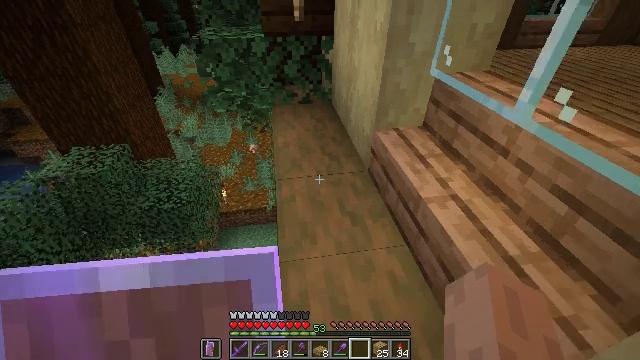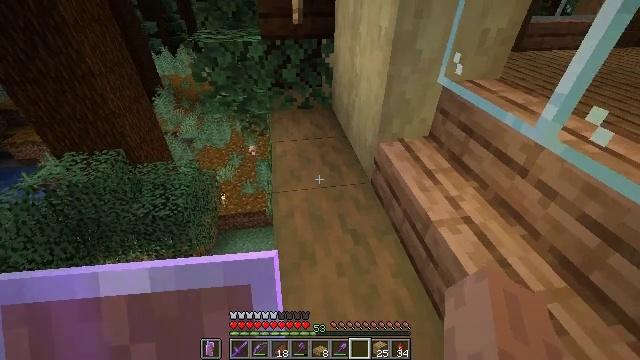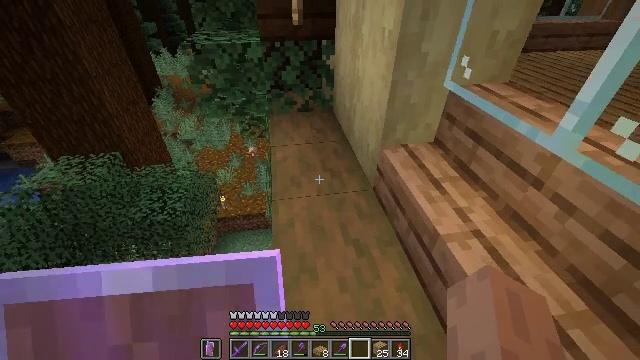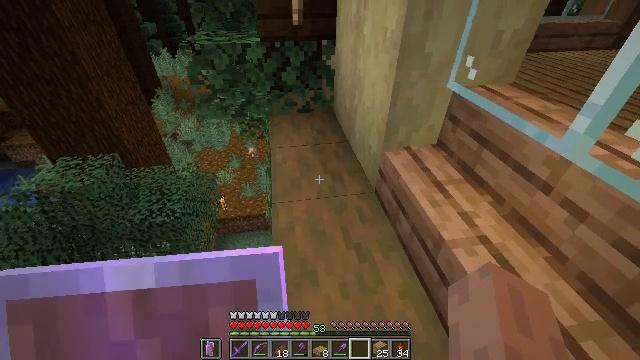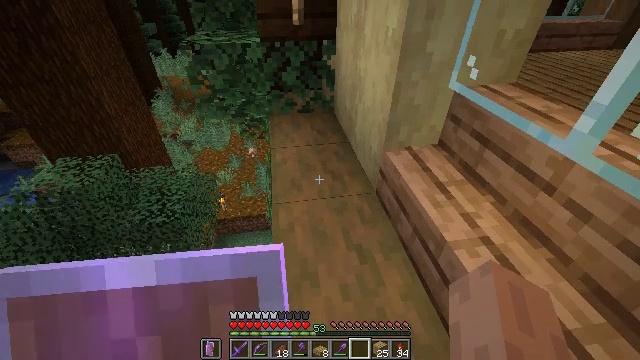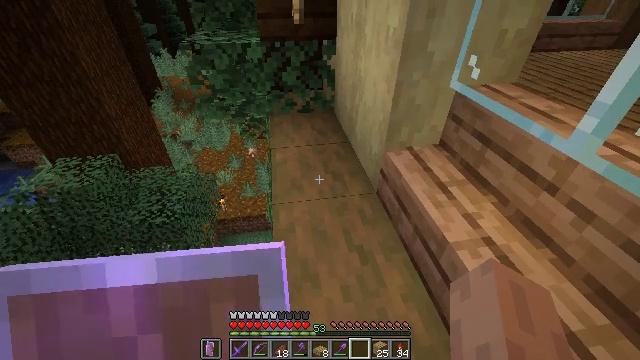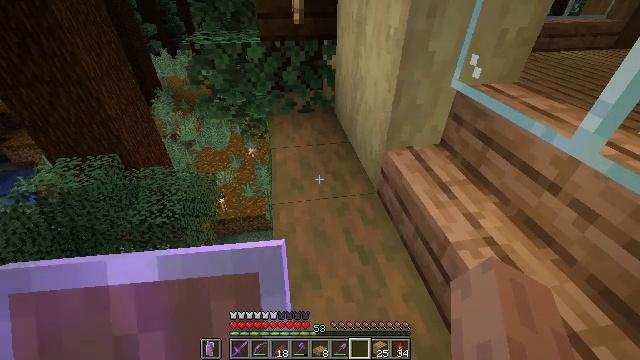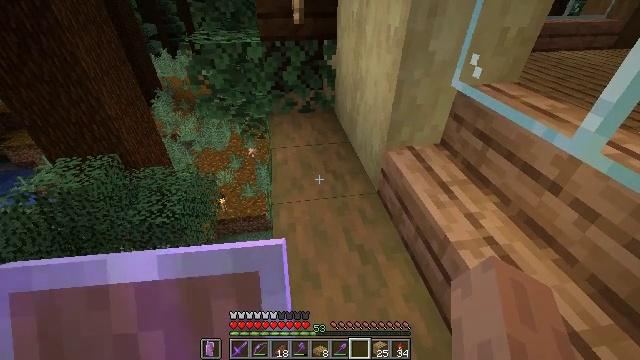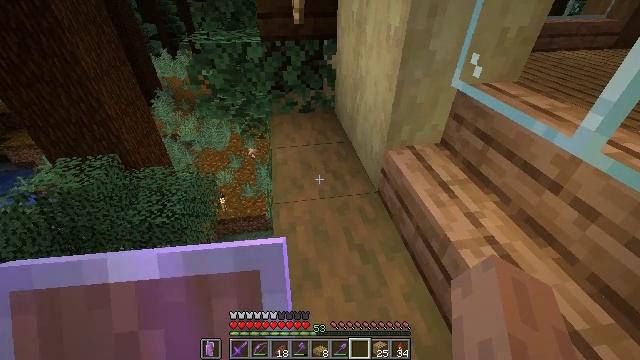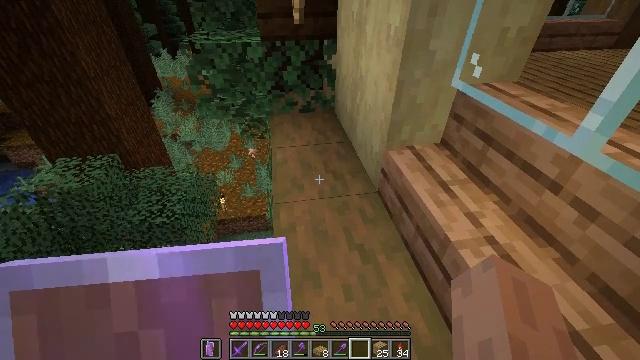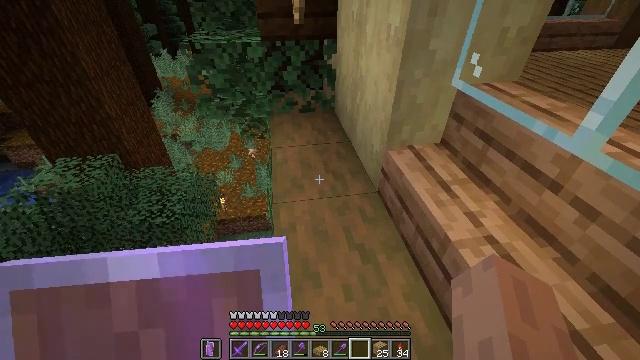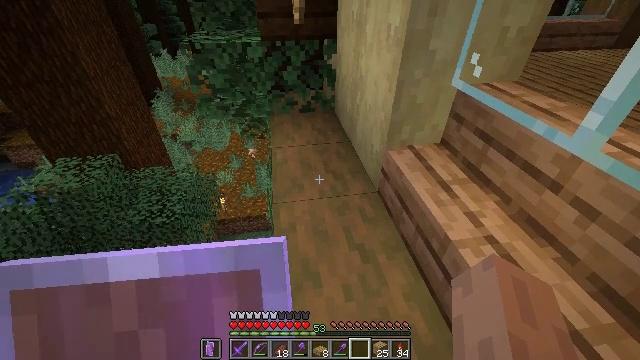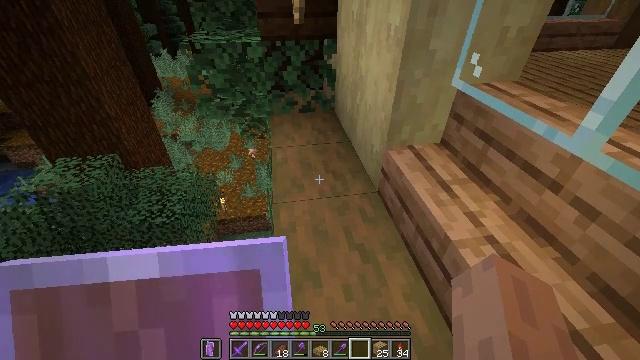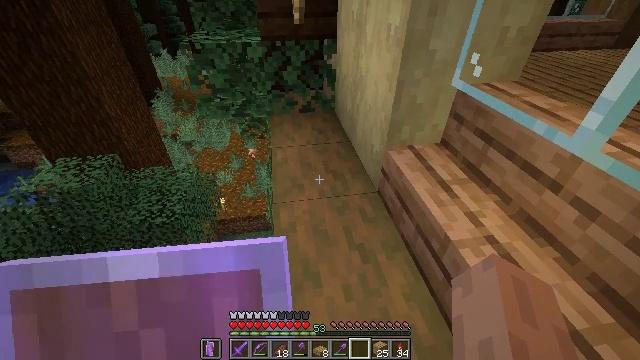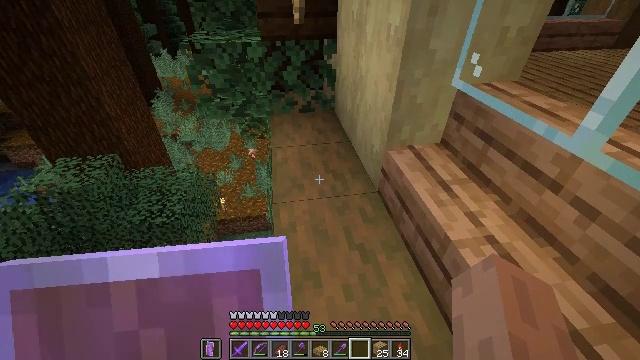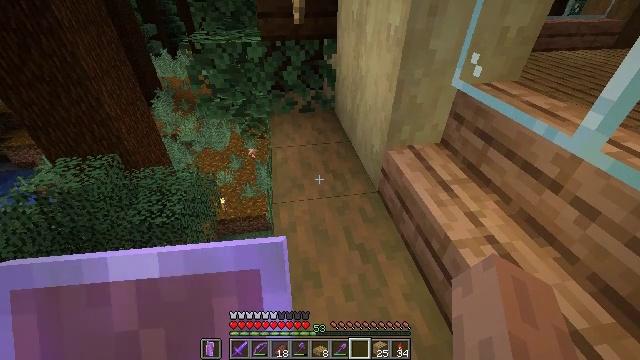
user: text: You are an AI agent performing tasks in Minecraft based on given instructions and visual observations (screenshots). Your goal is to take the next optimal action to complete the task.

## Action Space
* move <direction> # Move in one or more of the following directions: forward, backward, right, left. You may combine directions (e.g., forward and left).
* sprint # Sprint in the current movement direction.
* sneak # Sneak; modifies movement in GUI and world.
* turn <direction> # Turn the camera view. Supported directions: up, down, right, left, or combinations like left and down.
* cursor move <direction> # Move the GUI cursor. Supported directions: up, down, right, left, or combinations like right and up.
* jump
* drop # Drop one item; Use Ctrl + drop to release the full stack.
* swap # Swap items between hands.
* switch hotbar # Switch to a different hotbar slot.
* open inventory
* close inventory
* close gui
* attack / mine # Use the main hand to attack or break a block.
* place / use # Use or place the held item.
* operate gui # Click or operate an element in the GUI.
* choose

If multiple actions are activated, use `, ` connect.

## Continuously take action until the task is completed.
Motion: motion action
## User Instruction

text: Collect the grass block using a shovel.
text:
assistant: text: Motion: no_op
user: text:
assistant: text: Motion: no_op
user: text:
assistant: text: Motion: no_op
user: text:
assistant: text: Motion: no_op
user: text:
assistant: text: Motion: no_op
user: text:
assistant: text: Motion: no_op
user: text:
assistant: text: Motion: no_op
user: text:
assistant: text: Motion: no_op
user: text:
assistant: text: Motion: no_op
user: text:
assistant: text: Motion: no_op
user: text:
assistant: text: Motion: no_op
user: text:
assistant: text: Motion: no_op
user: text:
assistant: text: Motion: no_op
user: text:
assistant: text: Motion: no_op
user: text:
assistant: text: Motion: no_op
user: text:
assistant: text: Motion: no_op
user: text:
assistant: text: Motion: no_op
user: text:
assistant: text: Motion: no_op
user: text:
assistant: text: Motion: no_op
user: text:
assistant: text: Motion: no_op
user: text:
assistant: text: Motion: no_op
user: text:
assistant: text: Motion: no_op
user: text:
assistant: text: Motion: no_op
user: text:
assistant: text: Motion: no_op
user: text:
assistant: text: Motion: no_op
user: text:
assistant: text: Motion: no_op
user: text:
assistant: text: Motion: no_op
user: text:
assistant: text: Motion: no_op
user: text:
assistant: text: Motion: no_op
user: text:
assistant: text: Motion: no_op